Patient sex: M
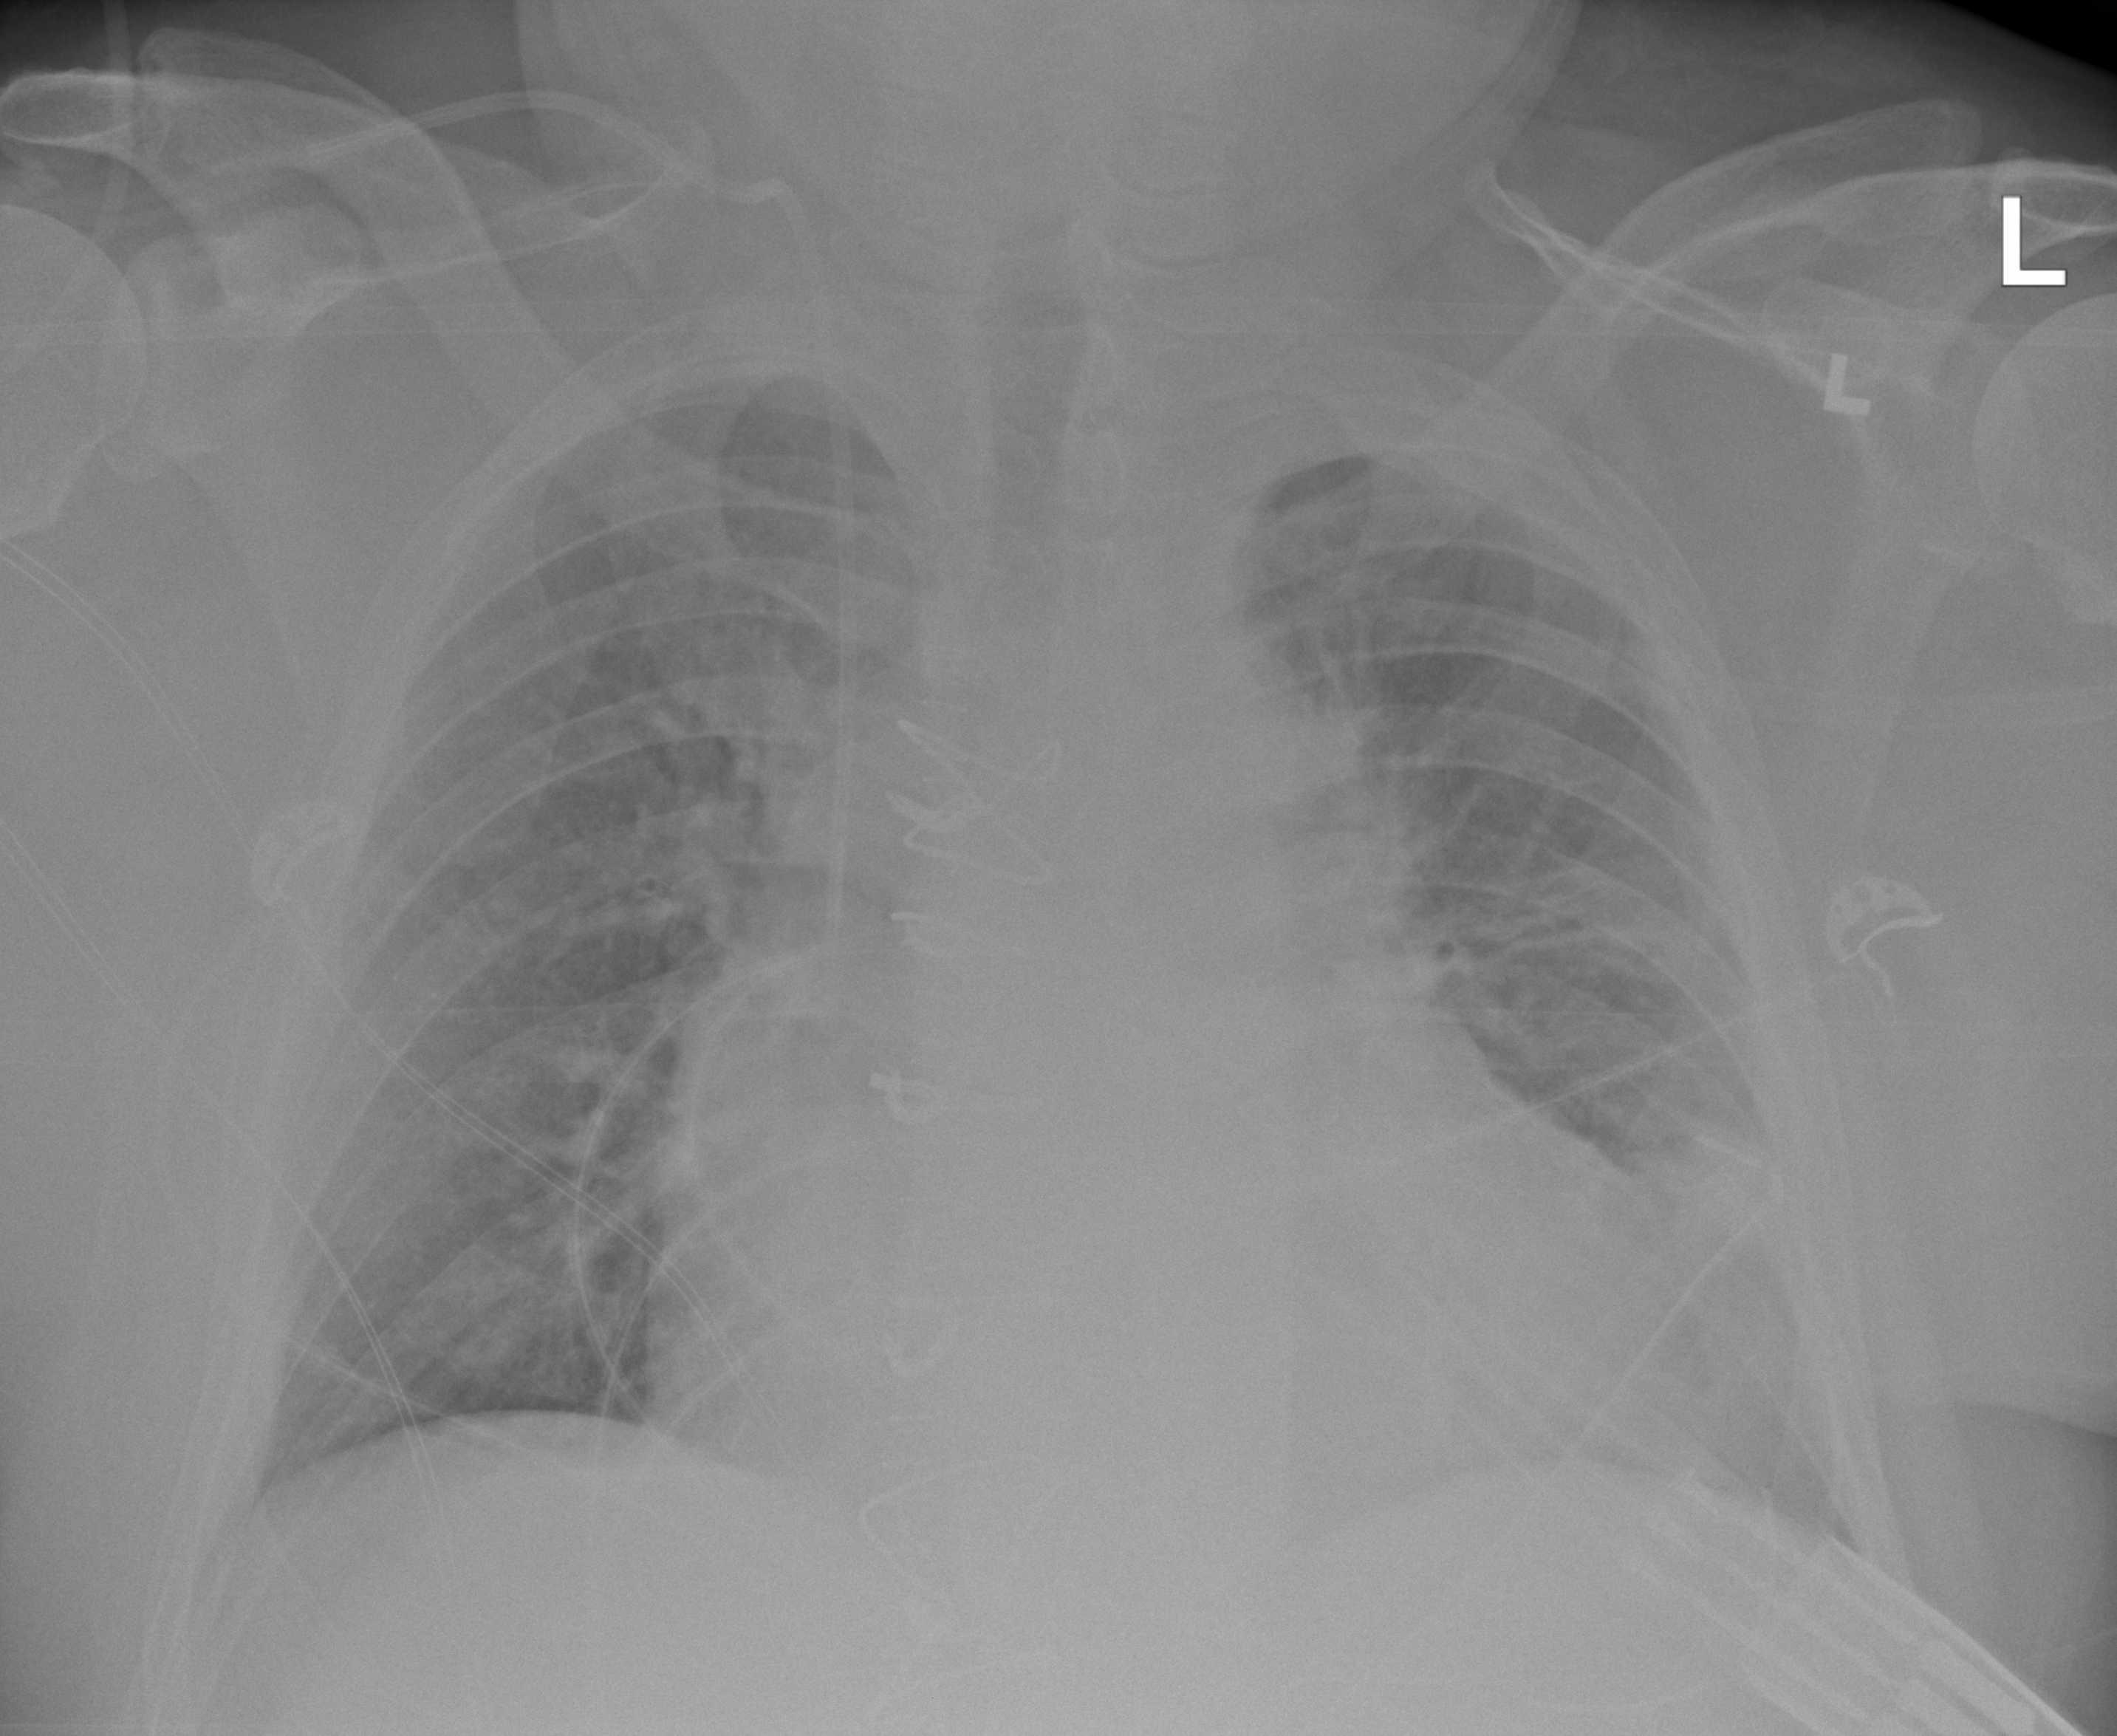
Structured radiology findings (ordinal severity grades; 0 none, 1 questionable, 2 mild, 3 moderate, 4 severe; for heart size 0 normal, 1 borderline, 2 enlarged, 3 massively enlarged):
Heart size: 2
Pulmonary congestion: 1
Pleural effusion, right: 0
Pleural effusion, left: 2
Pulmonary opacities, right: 0
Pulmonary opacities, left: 0
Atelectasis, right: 0
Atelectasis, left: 2